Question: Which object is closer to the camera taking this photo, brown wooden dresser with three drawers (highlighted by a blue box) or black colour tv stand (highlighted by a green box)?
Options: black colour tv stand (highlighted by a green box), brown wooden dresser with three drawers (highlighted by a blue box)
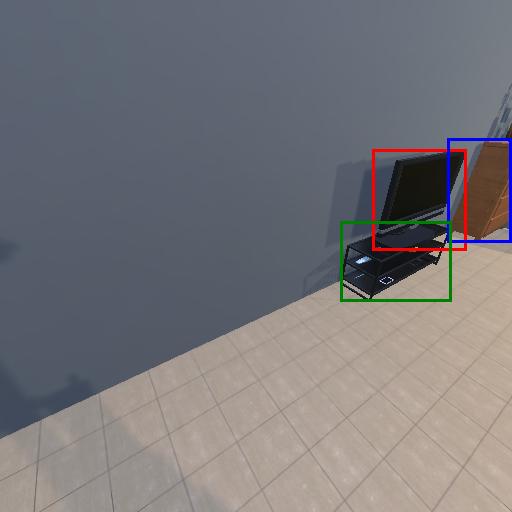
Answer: black colour tv stand (highlighted by a green box)